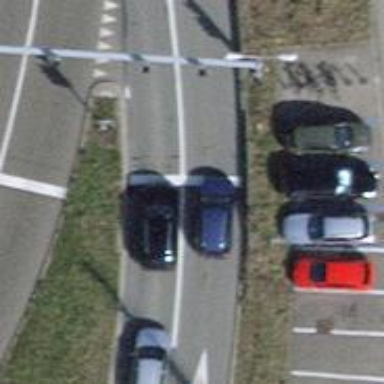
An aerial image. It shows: Road with traffic signals.